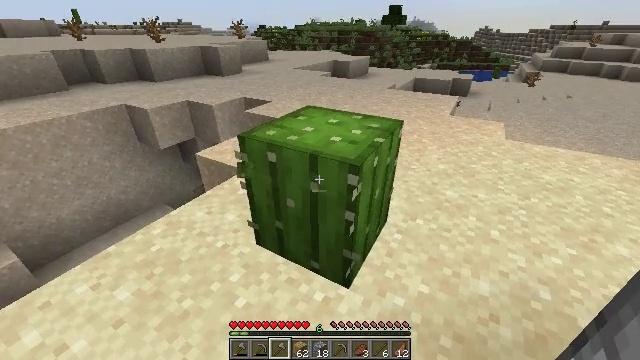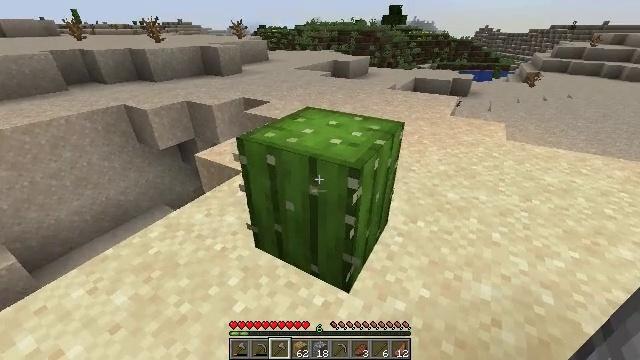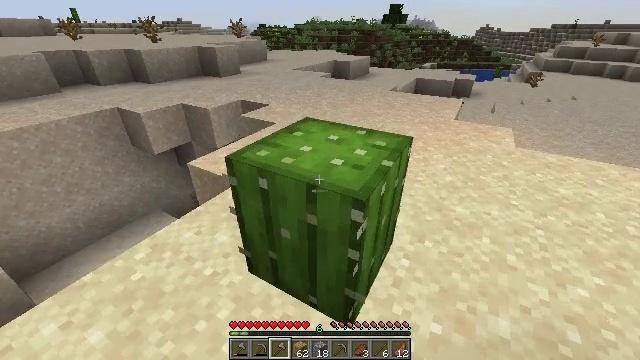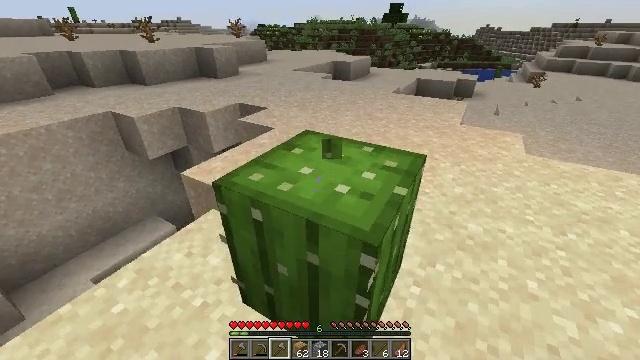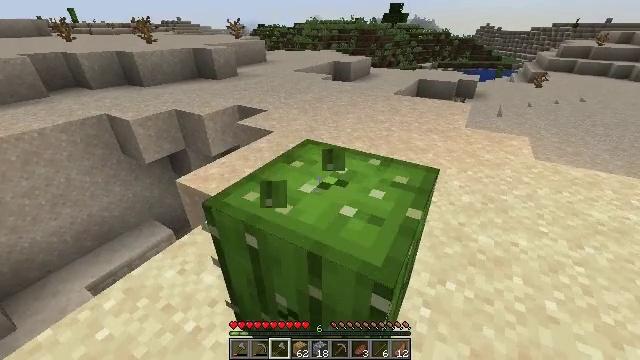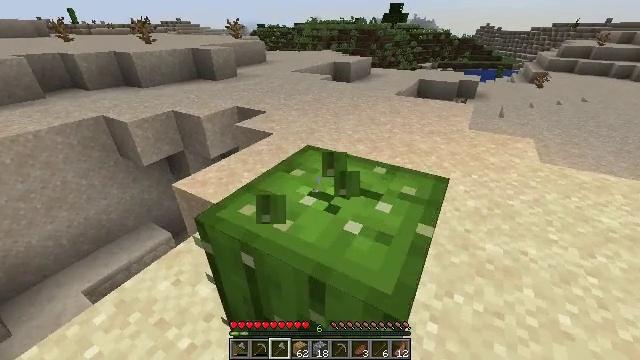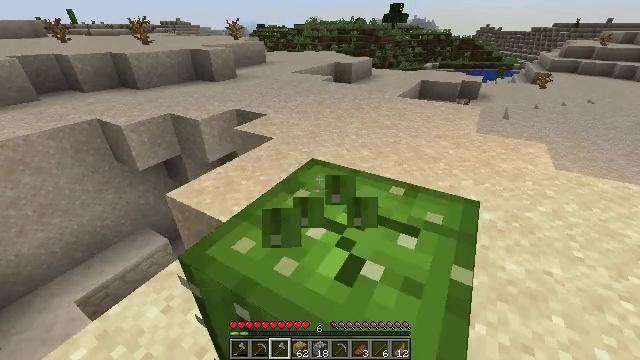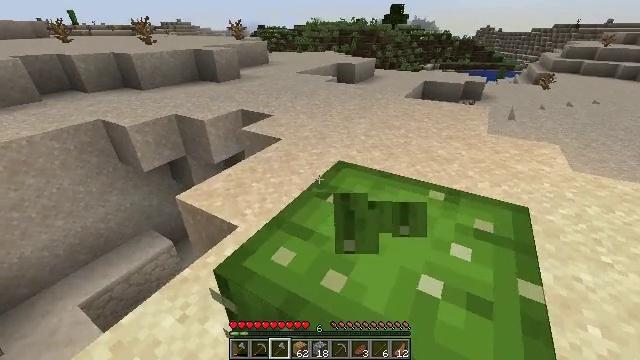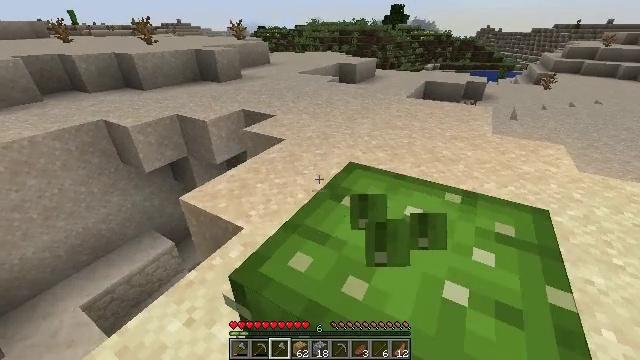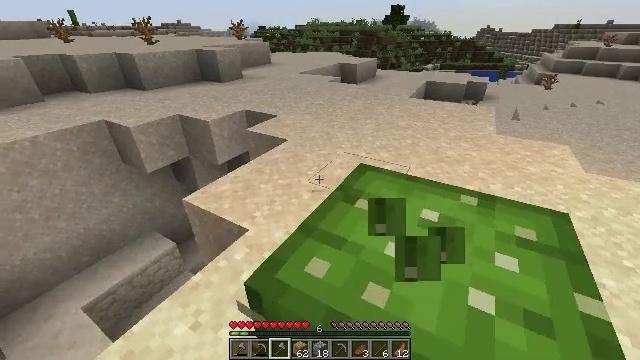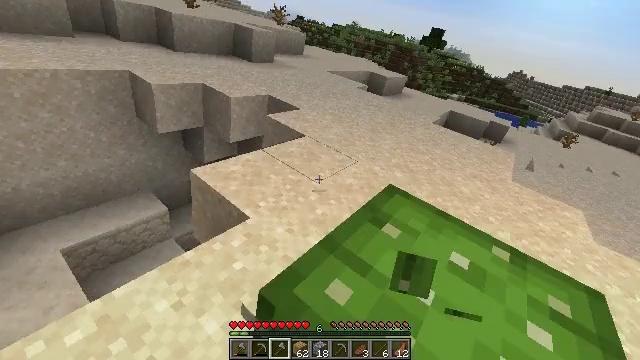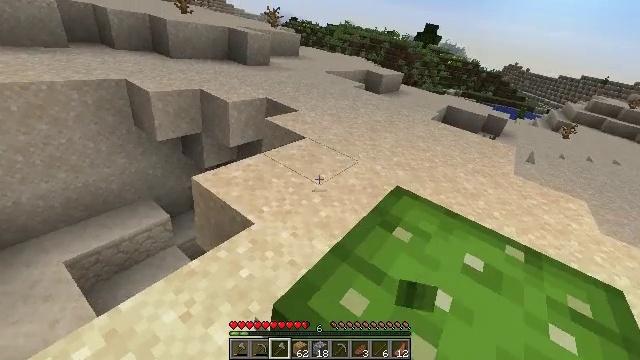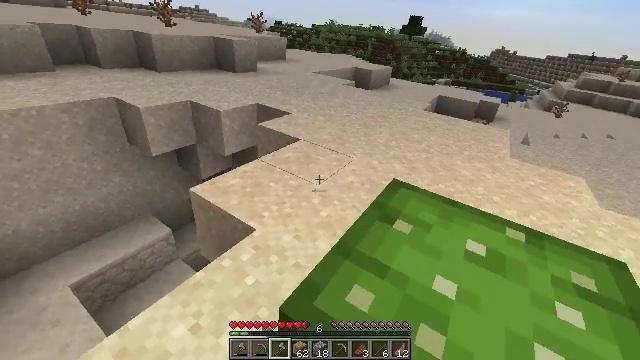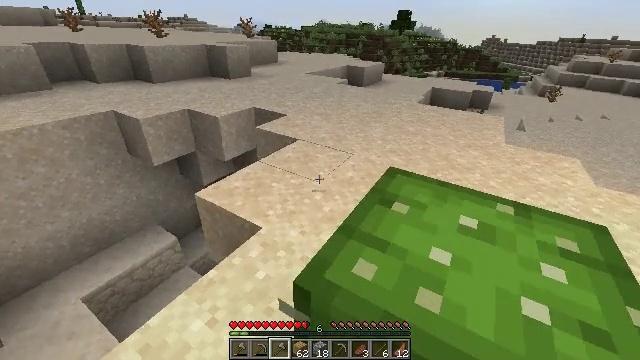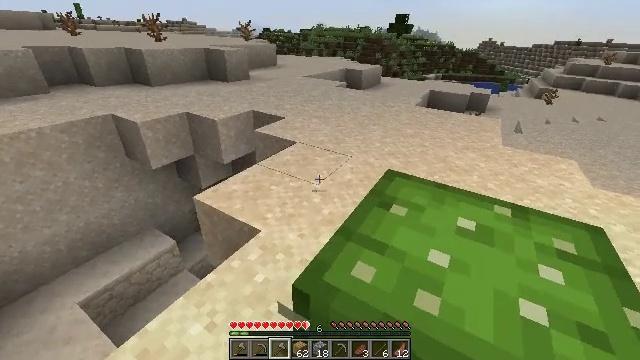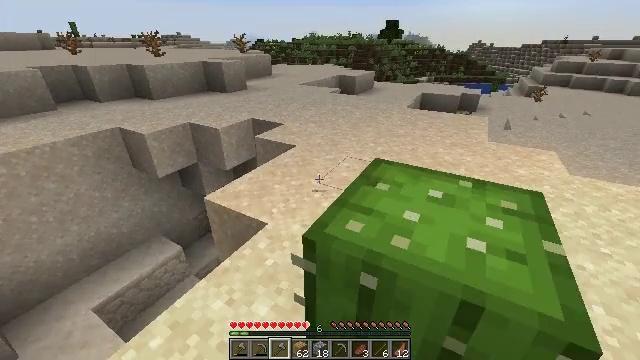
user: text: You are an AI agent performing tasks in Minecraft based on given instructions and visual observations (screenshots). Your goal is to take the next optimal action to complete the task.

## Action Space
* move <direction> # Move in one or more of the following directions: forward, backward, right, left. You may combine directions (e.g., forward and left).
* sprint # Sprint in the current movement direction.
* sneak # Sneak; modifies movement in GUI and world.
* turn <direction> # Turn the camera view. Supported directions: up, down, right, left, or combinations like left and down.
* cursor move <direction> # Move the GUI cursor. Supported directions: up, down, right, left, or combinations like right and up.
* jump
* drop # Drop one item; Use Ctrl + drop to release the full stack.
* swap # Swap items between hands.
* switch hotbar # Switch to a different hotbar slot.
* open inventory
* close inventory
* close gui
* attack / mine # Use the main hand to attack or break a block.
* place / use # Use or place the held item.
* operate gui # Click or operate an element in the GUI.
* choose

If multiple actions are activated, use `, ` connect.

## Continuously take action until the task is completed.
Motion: motion action
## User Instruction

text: Harvest the cactus plant.
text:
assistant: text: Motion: move forward
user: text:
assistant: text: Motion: move forward
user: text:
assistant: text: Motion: move forward, attack / mine
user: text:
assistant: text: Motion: move forward, attack / mine
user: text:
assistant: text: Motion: move forward, attack / mine
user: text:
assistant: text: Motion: move forward, attack / mine
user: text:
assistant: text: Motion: move forward
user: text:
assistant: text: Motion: move forward
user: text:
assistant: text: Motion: move forward
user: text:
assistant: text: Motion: move forward
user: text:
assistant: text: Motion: no_op
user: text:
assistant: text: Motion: no_op
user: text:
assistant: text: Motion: move back
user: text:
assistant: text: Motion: move back
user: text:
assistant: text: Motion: move back, turn up
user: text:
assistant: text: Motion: move back, turn up
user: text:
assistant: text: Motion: move back
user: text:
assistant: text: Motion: move back
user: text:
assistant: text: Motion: move back, turn right
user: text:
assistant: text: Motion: move back, turn right and down
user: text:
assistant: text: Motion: move back, turn right and down, attack / mine
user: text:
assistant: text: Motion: attack / mine
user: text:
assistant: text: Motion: attack / mine
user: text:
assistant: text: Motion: attack / mine
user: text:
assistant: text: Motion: attack / mine
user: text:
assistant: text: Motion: turn up, attack / mine
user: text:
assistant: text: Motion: turn right and up, attack / mine
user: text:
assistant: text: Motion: attack / mine
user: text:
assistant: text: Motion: attack / mine
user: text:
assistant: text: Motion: attack / mine